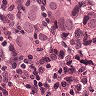
Metastatic tissue present: yes